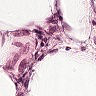
Metastatic tissue present: no